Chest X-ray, PA view. Patient: 41 years old, sex F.
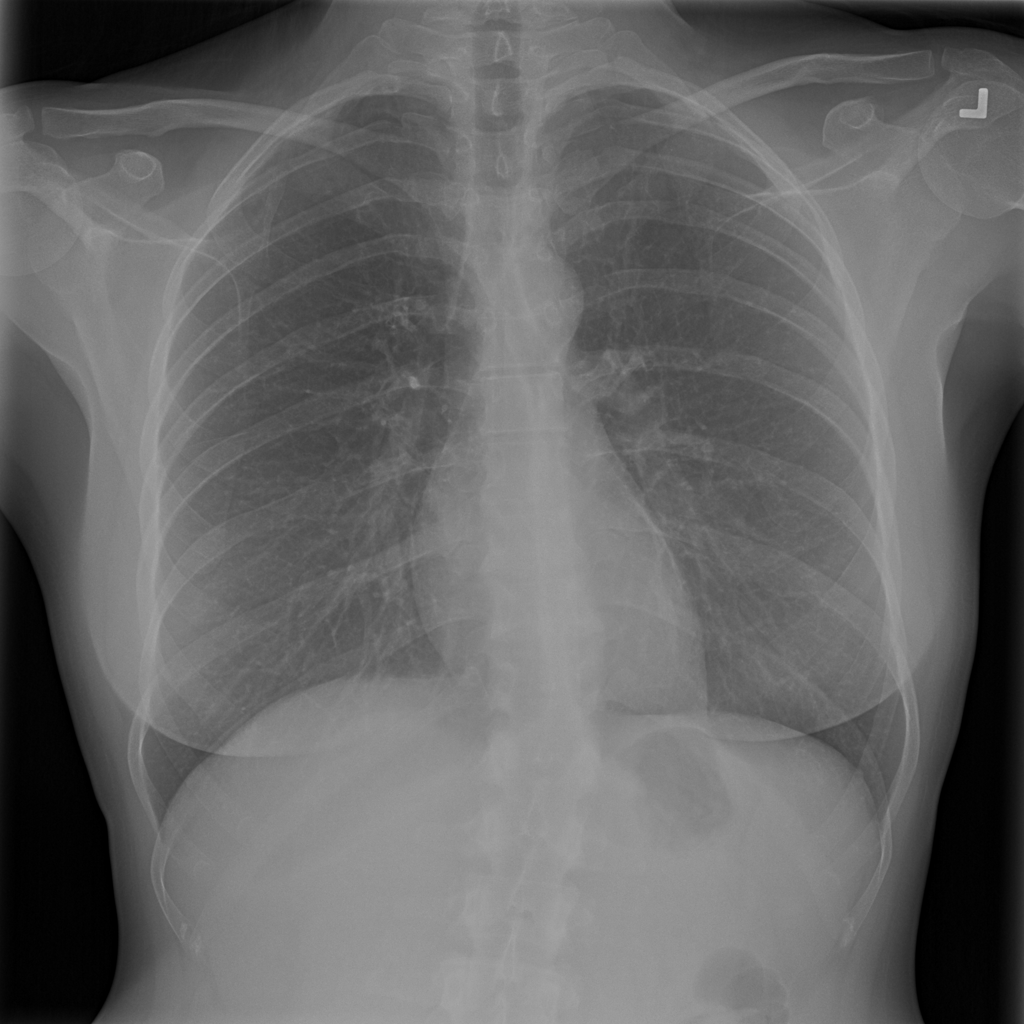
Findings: No Finding